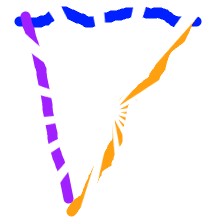
Shape: triangle